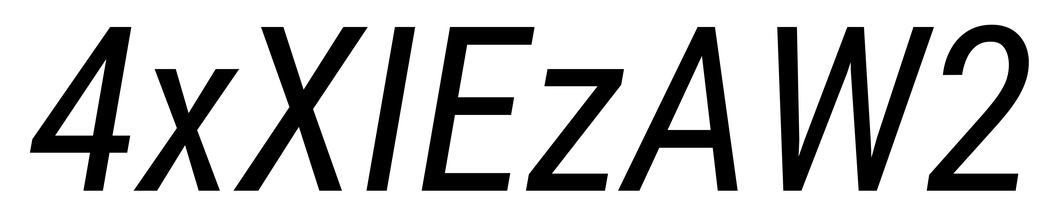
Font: Roboto-Italic_Condensed_Italic